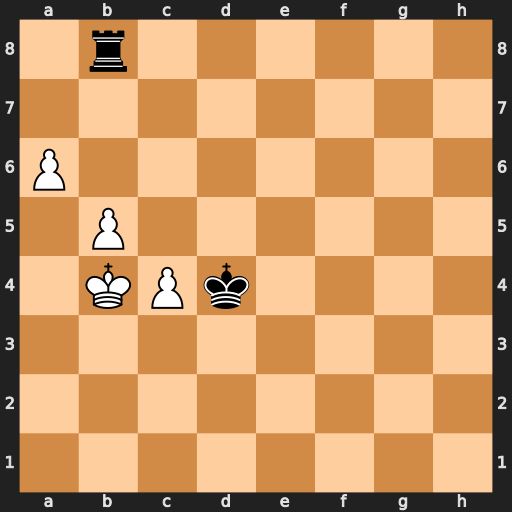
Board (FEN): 1r6/8/P7/1P6/1KPk4/8/8/8
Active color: w
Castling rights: -
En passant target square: -
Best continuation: a7 Rg8 b6